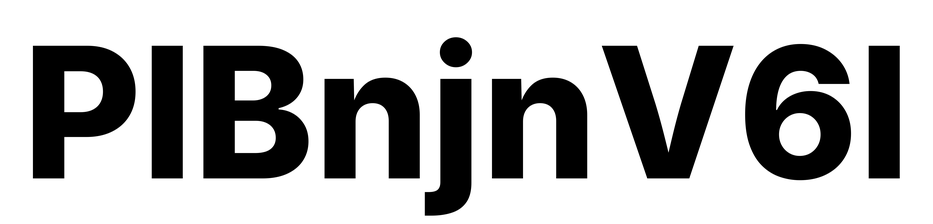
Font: Inter_ExtraBold